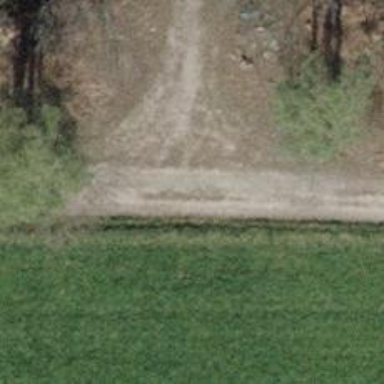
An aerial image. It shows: Track with compacted grade3 surface.